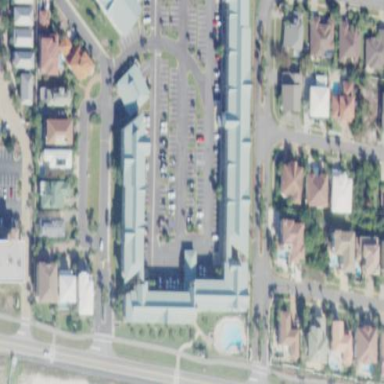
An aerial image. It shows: Image showing apartment building. This building is used for residential purposes.